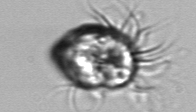
Label: Strombidium_morphotype1